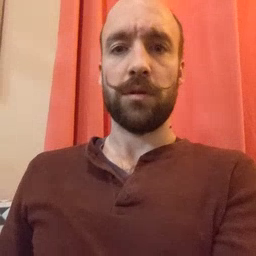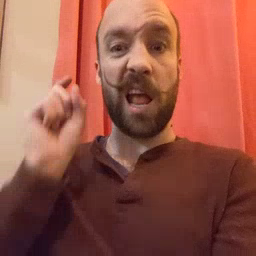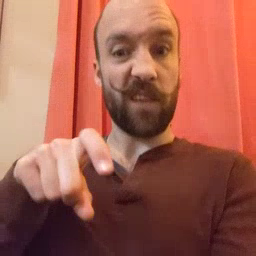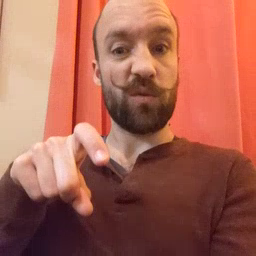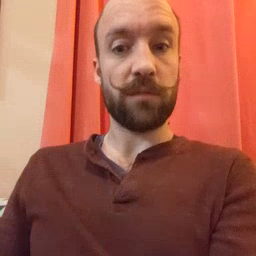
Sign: haveto